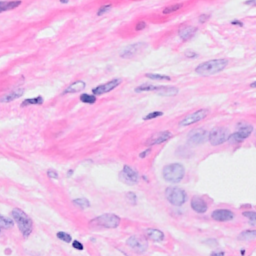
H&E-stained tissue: Breast